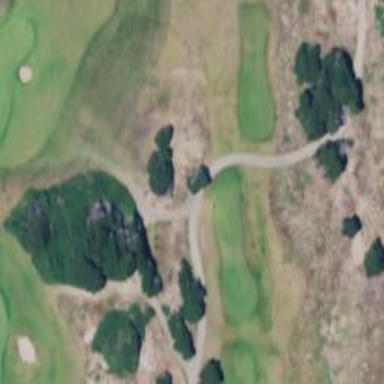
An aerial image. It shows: Path for both roads and golfers.